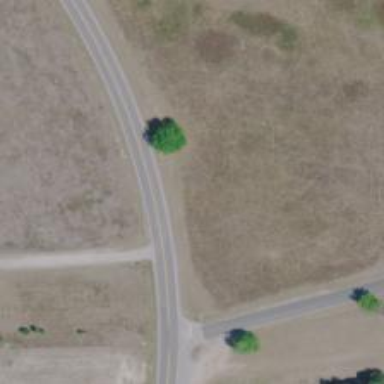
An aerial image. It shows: Secondary road.